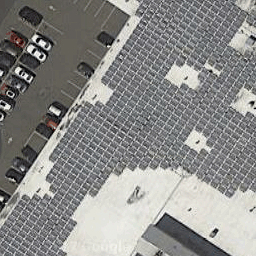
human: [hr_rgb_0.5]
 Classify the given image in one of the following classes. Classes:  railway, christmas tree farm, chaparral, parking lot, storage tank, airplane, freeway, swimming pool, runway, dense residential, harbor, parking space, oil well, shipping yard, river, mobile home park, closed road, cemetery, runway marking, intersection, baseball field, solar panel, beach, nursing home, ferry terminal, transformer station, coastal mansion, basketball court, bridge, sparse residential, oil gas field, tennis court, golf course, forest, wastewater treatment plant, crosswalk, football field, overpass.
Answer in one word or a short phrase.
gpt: solar panel